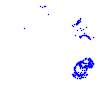
Particle: proton